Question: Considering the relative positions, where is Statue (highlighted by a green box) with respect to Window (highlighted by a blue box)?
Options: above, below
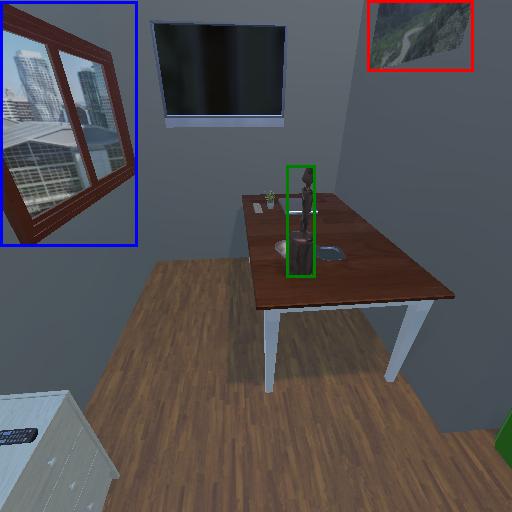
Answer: above